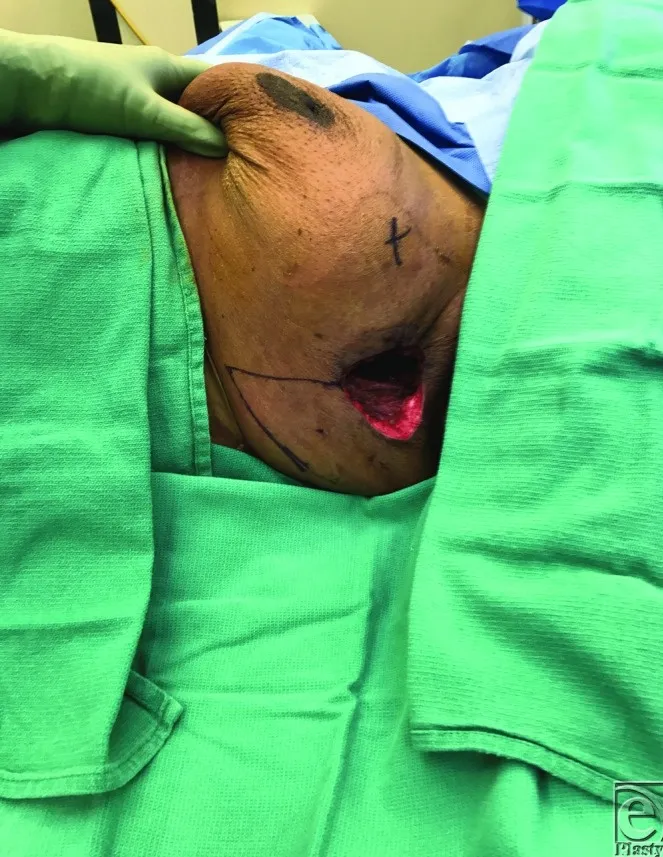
Defect postexcision with prospective rhomboid flap design.
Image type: medical_photograph (other_medical_photograph)